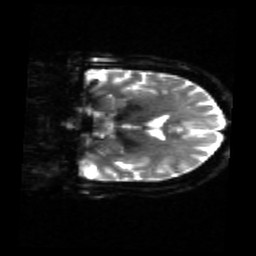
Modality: sbref
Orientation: coronal
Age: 55
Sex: female
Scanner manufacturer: siemens
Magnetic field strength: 3 T
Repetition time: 4.71 s
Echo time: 0.0906 s